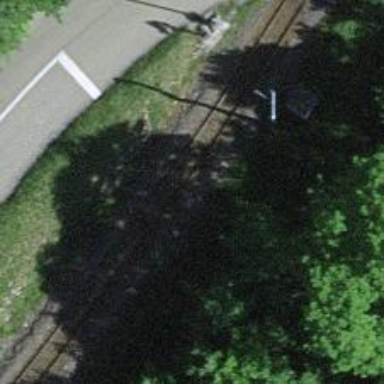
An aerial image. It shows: Narrow-gauge railway track with 1 electrified contact line.